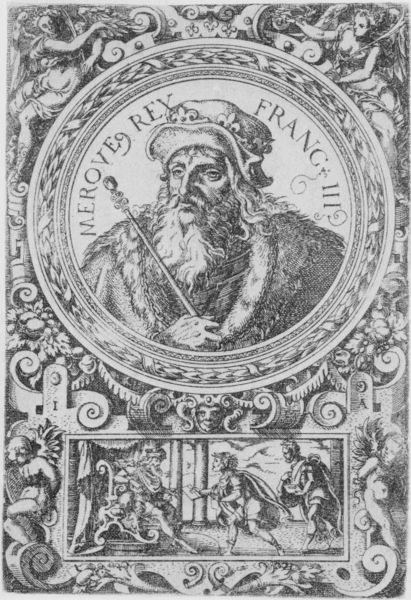
Titel: Bildnis von Merovich, König von Frankreich
Künstler: Jost Amman
Institution: (Seriendruck)
Schlagwörter: baum, hand, kampf, mann, nackt, umhang, weiß, bewegung, blumen, brust, busen, finger, frisur, grau, haar, hut, mund, männer, nase, profil, schwarz, stirn, szene, säulen, zeichnung, blick, ornament, alt, bart, kappe, mütze, augen, barock, falten, kragen, mensch, pelz, rahmen, vollbart, bildnis, herr, portrait, porträt, vorhang, zweige, kirche, figur, haare, mantel, pflanzen, kinn, krone, lippen, wald, kreis, rund, stock, tondo, engel, früchte, ranken, brüste, holzschnitt, schrift, stab, grafik, graphik, figuren, könig, thron, tafel, kartusche, inschrift, ornamente, verzierung, medaillon, rechteck, religion, druck, lithographie, schwarz weiss, stich, seite, fliehen, sieg, girlanden, schnörkel, skulpturen, voluten, volute, schnecke, schnecken, lilien, mandala, verzierungen, zepter, szepter, verziehrung, latein, lateinisch, umschrift, franc, ex libris, zierelemente, rollwerk, brat, frankreih, meroveg rex franc iii